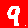
Digit: 9